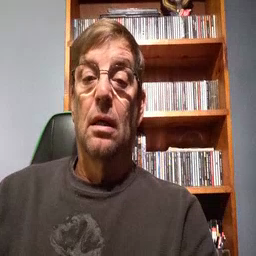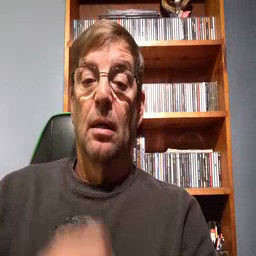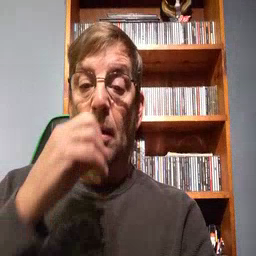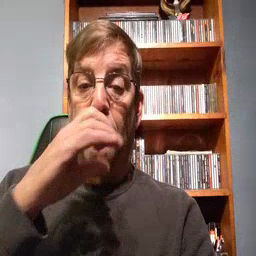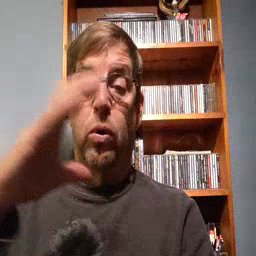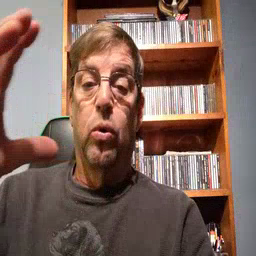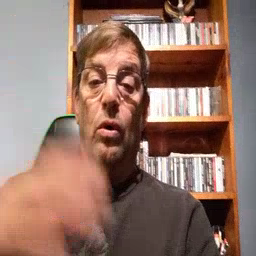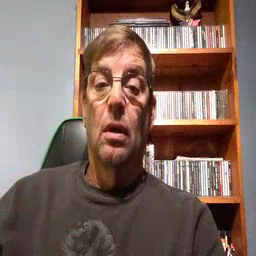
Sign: balloon